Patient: sex M, age 62
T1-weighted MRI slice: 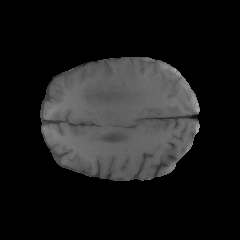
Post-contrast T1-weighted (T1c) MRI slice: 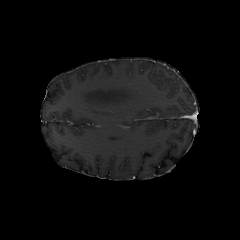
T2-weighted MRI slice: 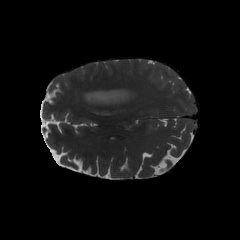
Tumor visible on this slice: yes
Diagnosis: Glioblastoma, IDH-wildtype
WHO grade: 4